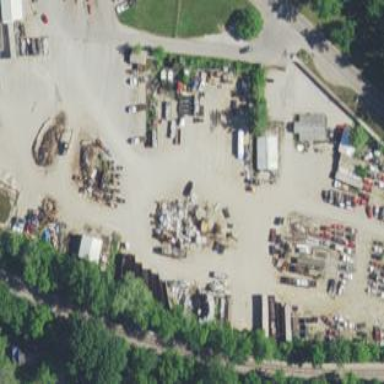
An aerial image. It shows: Scrap yard located in industrial area.